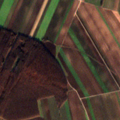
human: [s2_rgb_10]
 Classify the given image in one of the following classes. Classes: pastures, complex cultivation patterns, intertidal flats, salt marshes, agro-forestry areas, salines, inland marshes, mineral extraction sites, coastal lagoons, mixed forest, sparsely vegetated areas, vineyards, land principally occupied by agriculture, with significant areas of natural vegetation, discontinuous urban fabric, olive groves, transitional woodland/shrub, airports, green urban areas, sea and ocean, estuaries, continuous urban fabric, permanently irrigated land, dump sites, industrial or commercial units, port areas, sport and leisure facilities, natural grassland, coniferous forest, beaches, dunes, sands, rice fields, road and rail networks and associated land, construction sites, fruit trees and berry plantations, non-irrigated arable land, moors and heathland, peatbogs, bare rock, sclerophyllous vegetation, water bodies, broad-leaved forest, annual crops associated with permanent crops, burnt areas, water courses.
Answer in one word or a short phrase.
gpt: non-irrigated arable land, broad-leaved forest